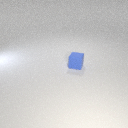
small blue rubber cube